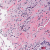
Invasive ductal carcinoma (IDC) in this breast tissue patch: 1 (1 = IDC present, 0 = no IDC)